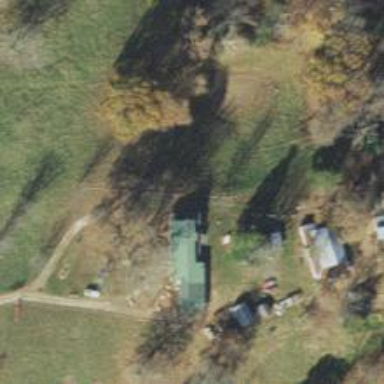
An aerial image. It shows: Driveway.